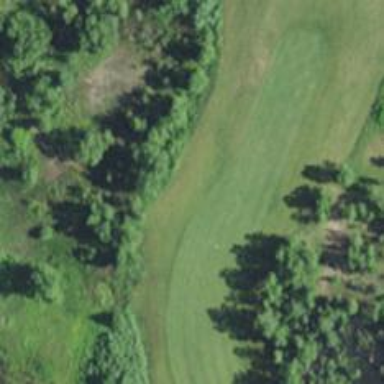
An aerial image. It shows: View of golf hole.